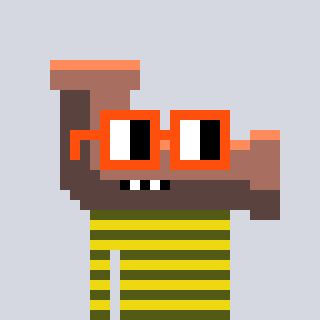
a pixel art character with square orange glasses, a pipe-shaped head and a yellow-colored body on a cool background